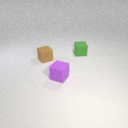
small purple rubber cube in front of small green rubber cube